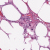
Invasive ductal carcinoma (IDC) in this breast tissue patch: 0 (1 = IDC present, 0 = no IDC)